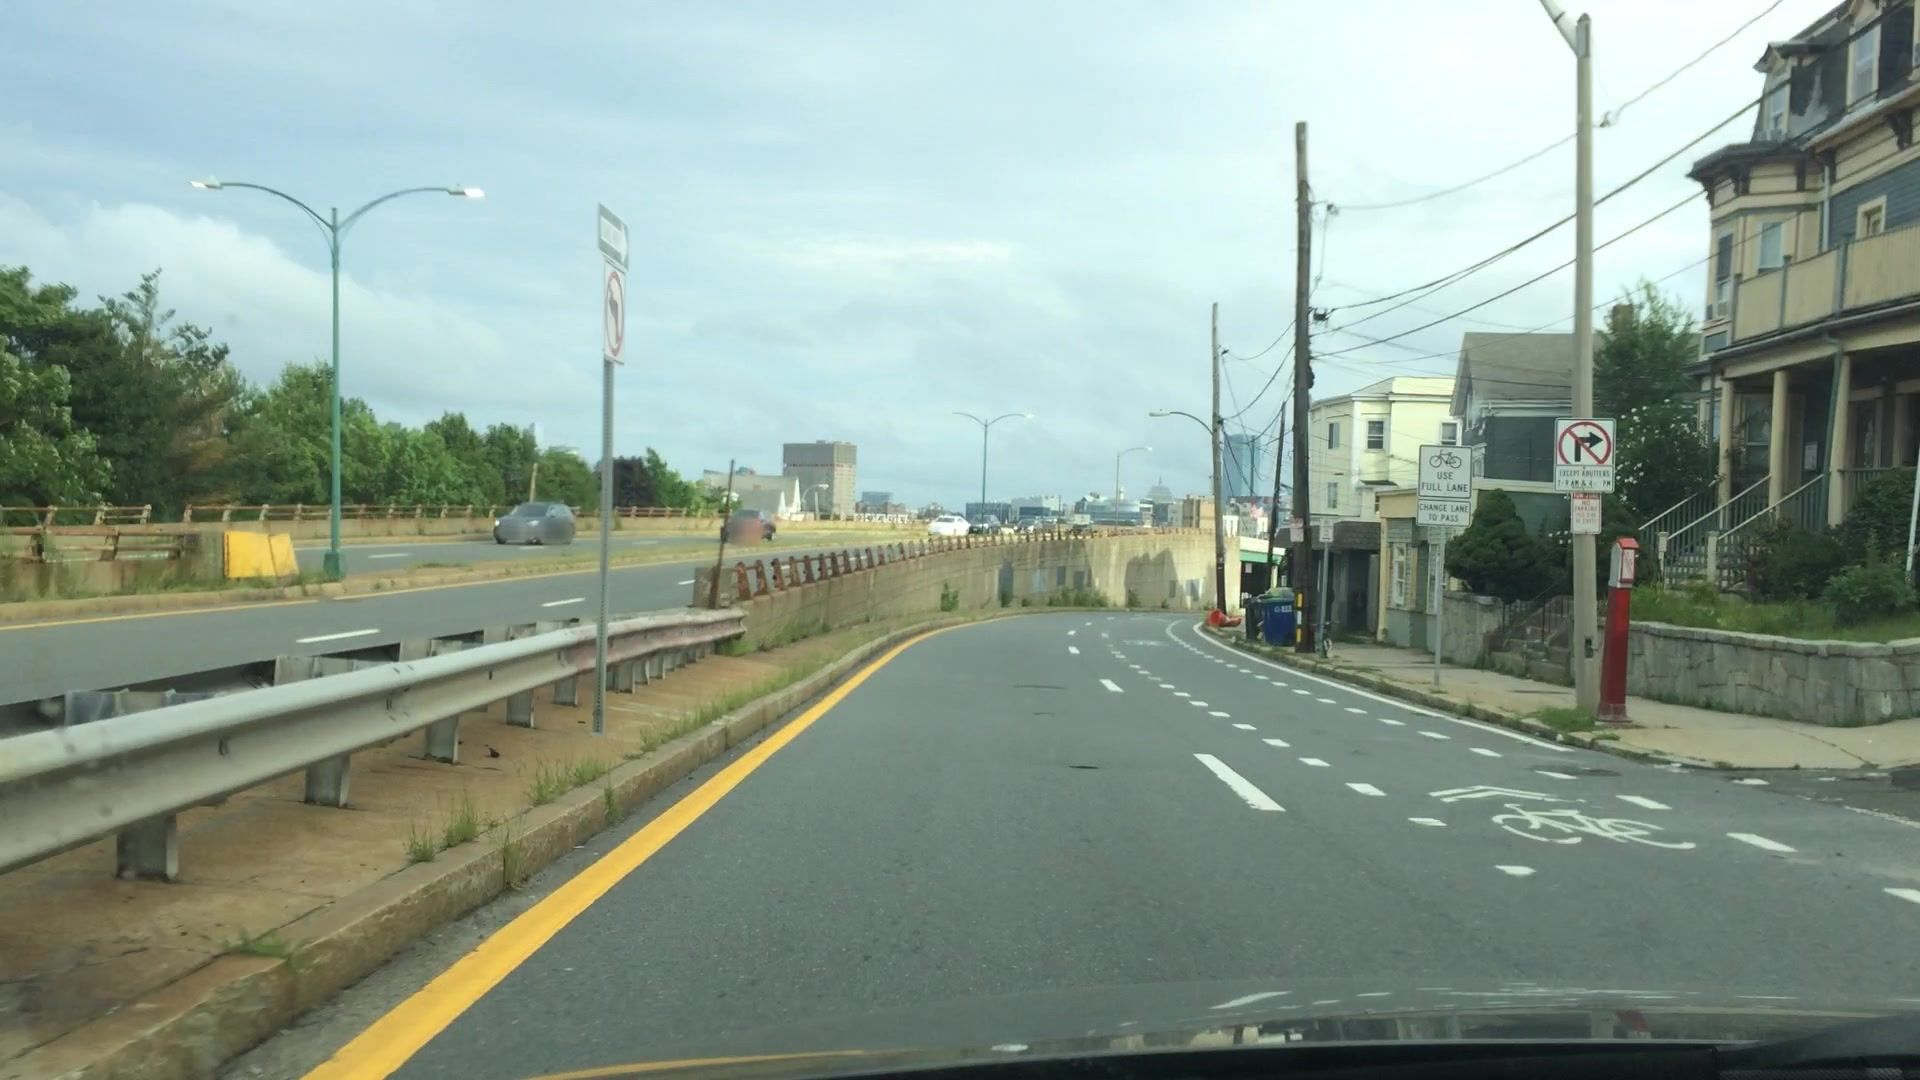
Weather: cloudy
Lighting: day
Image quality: good
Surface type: driving surface
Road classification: secondary
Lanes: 1
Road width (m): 12.2
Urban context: urban centre
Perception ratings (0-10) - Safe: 1.69, Lively: 3.88, Beautiful: 2.25, Boring: 3.21, Depressing: 4.93, Wealthy: 1.78